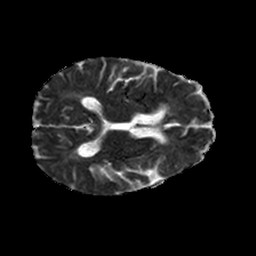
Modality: ADC
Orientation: axial
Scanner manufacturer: philips
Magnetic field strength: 1.5 T
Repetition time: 3.393 s
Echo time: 0.06922 s